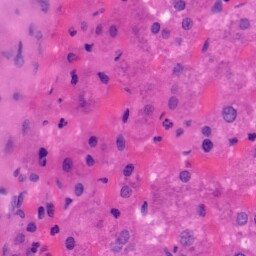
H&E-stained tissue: Liver